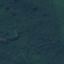
Label: Forest